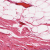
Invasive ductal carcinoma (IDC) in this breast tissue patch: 0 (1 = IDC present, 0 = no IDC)